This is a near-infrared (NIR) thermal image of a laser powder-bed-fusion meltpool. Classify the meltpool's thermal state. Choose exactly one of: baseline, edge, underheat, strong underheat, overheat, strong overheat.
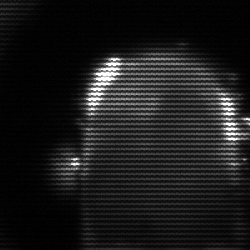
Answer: baseline